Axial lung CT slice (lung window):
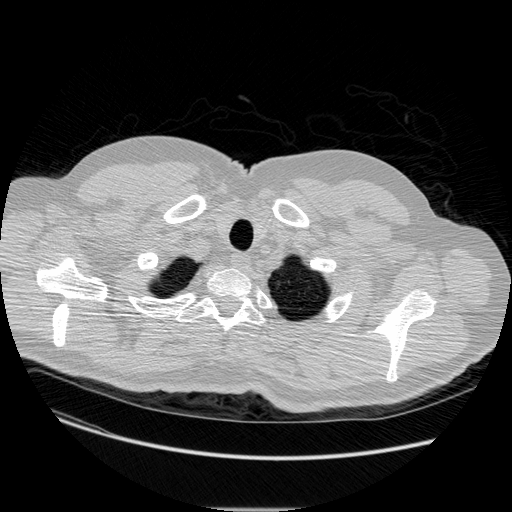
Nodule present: no